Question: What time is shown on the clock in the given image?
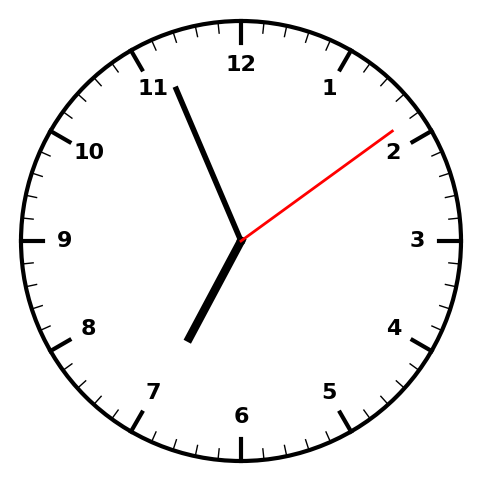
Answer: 06:56:09